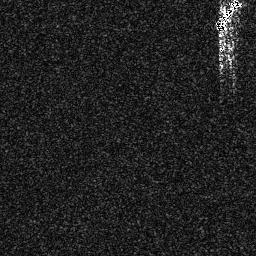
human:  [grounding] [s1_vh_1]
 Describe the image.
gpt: In the satellite image, there is  <ref>1 medium ship </ref> <box>[[83, 0, 94, 11, 0]]</box> located at top right.